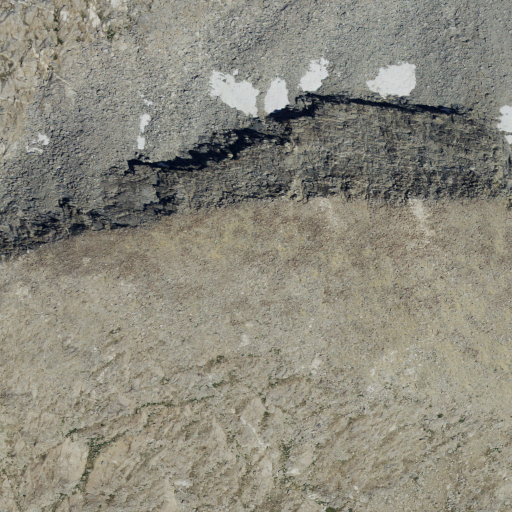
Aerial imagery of ridge(s) in California named White Divide containing barren land, shrub, and grassland